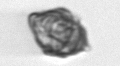
Label: Kryptoperidinium_triquetrum